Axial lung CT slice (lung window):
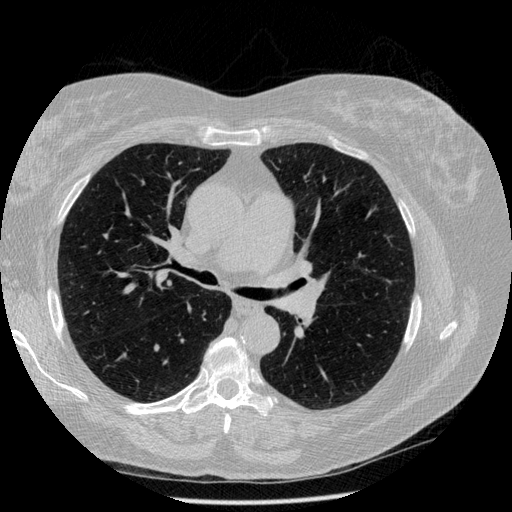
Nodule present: no